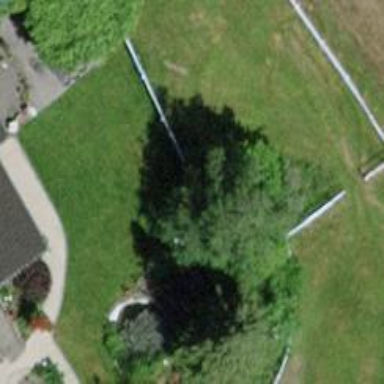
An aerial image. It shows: Broadleaved tree with lush foliage.